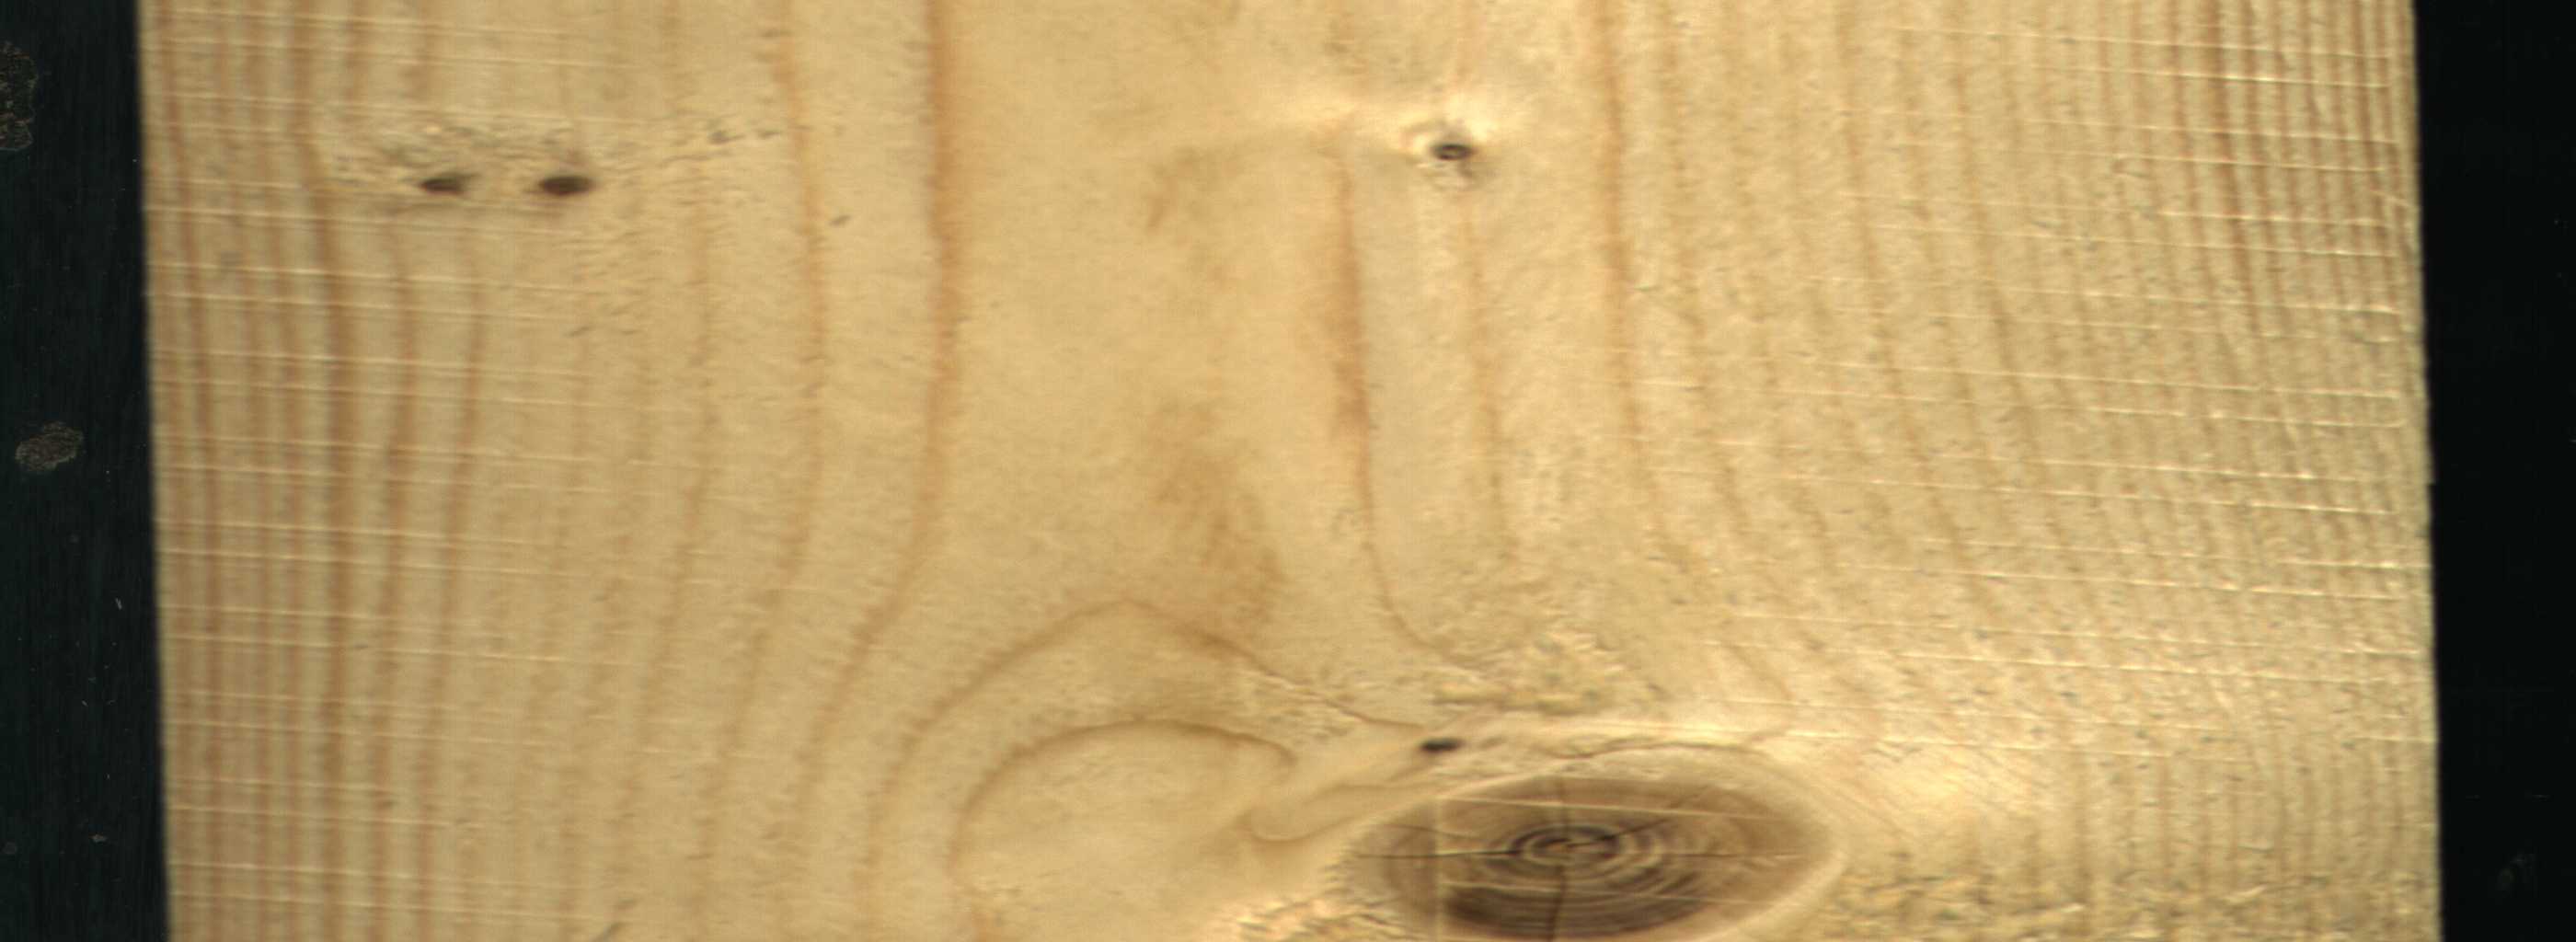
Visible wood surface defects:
knot_with_crack
Dead_Knot
Live_Knot
Live_Knot
Live_Knot